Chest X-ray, PA view. Patient: 32 years old, sex F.
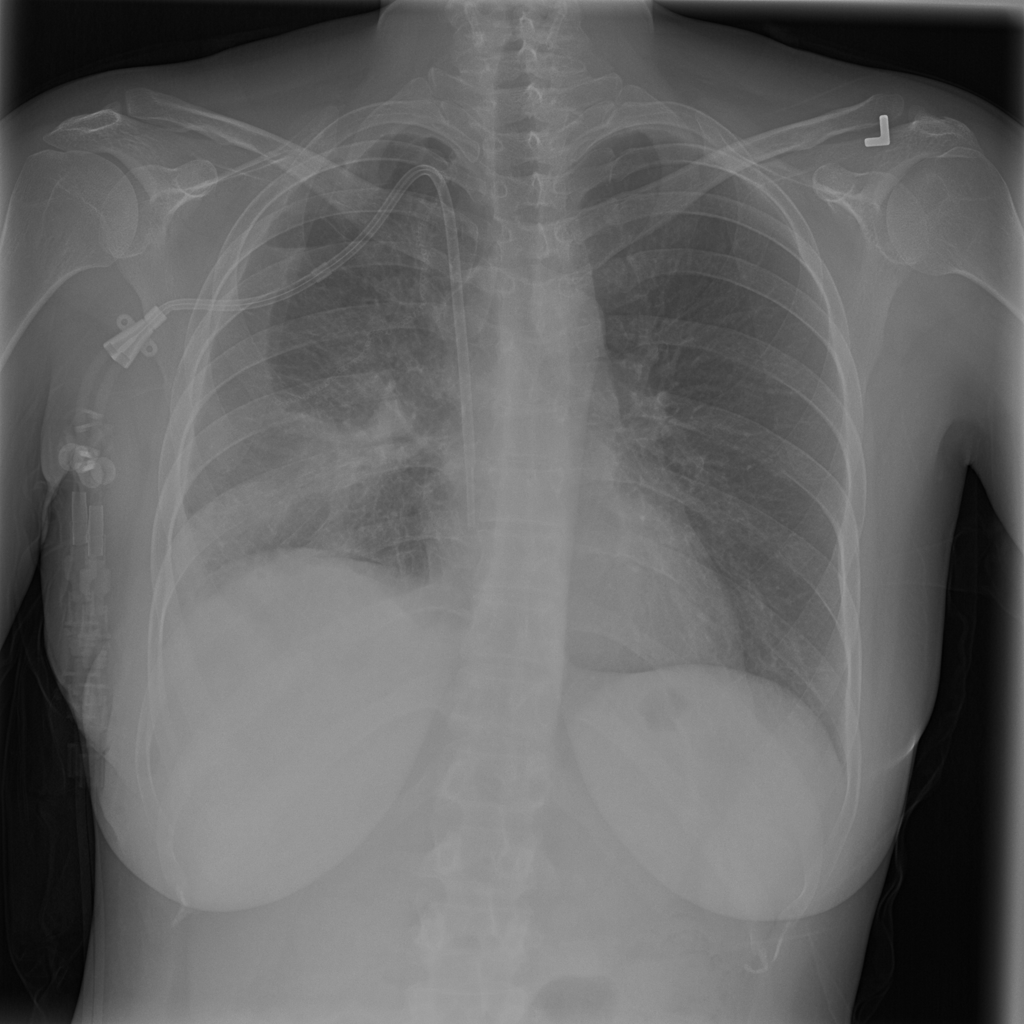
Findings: Effusion, Infiltration